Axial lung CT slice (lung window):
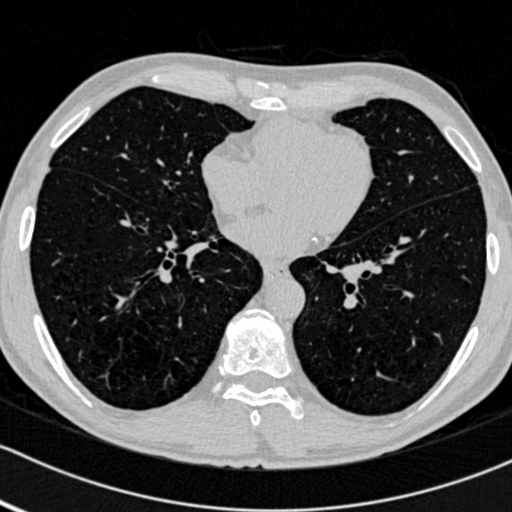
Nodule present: no